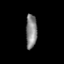
Tissue: skin
Cell type: Epithelial cells
Senescence score: 0.6845
Nuclear area (px): 375
Mean DAPI intensity: 132.109